Brain MRI, t2w sequence, axial 2D slice.
Patient: age 35, sex F, weight 78 kg, height 1.78 m
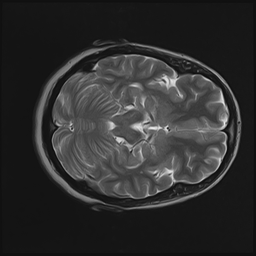